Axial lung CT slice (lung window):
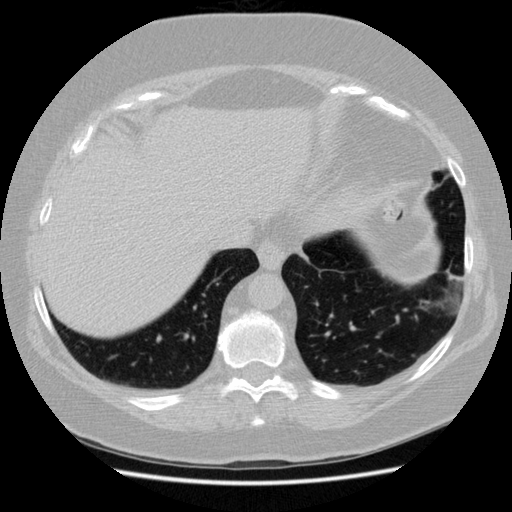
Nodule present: no